Aerial crown-view tile of a tropical tree (Barro Colorado Island, Panama), acquired 20241112:
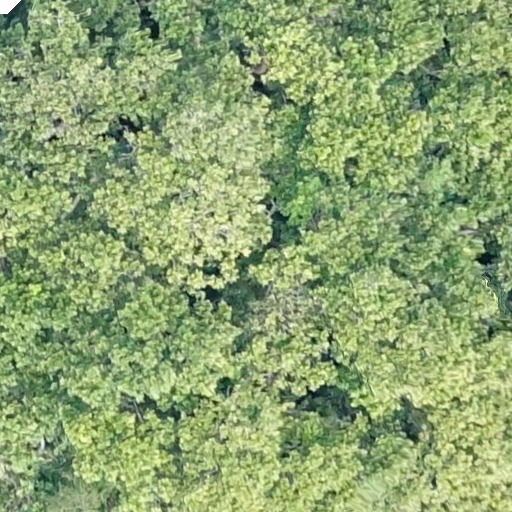
Species: Anacardium excelsum
GBIF accepted scientific name: Anacardium excelsum
Crown area: 677.806 m²